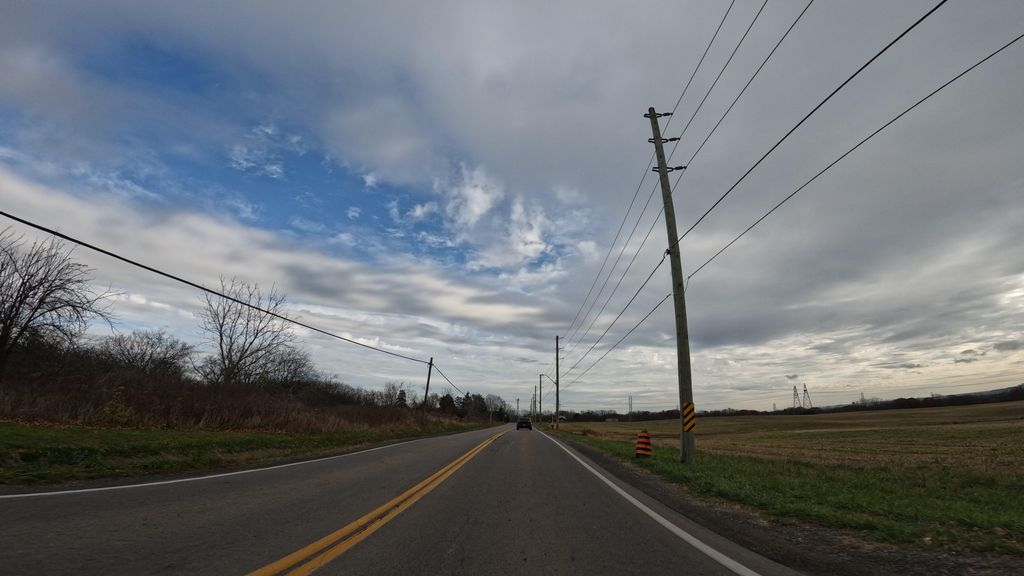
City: hamilton